Question: I have an XSLT file, and I need to organize a chart where it shows features of a programming language. With each column, if the specific programming language row has the feature, it needs to print "yes". Any ideas? Still pretty new at XLST. I'm thinking if statement.
Here is what I have so far. Example, C is imperative and Procedural, so "Yes" needs to be in those columns rows.

Here is my code so far
'''
<xsl:stylesheet version="1.0"
xmlns:xsl="http://www.w3.org/1999/XSL/Transform" >
<xsl:template match="/" >
<html>
<head>
<title>Programming</title>
</head>
<body>
<table border="1">
<tr>
<th style="text-align:left">Programming</th>
<th style="text-align:left">Intended Use</th>
<th style="text-align:left">Imperaitve</th>
<th style="text-align:left">Object-Oriented</th>
<th style="text-align:left">Functional</th>
<th style="text-align:left">Procedural</th>
<th style="text-align:left">Generic</th>
<th style="text-align:left">Reflective</th>
<th style="text-align:left">Event-Driven</th>
<th style="text-align:left">Standards</th>
</tr>
<xsl:for-each select="programming/languages/language">
<tr>
<td><xsl:value-of select="name"/></td>
<td><xsl:variable name="intendedUseID" select="purpose/intendedUse/@id" />
<xsl:for-each select="/programming/purpose/intendedUse[@id=$intendedUseID]" >
<xsl:value-of select="." /> <br />
</xsl:for-each></td>
<td></td>
<td></td>
<td></td>
<td></td>
<td></td>
<td></td>
<td></td>
<td> <xsl:variable name="standardID" select="standards/standard/@id" />
<xsl:for-each select="/programming/standards/standard[@id=$standardID]" >
<xsl:value-of select="." /> <br />
</xsl:for-each></td>
</tr>
</xsl:for-each>
</table>
</body>
</html>
</xsl:template>
</xsl:stylesheet>
'''
'''
<programming>
<languages>
<language id="1">
<name>C</name>
<purpose>
<intendedUse id="1" />
<intendedUse id="2" />
<intendedUse id="3" />
<intendedUse id="4" />
</purpose>
<features>
<feature id="1" />
<feature id="4" />
</features>
<standards>
<standard id="1" />
<standard id="2" />
</standards>
</language>
<language id="2">
<name>C++</name>
<purpose>
<intendedUse id="1" />
<intendedUse id="2" />
</purpose>
<features>
<feature id="1" />
<feature id="2" />
<feature id="3" />
<feature id="4" />
<feature id="5" />
</features>
<standards>
<standard id="2" />
</standards>
</language>
<language id="3">
<name>C#</name>
<purpose>
<intendedUse id="1" />
<intendedUse id="5" />
<intendedUse id="6" />
<intendedUse id="7" />
<intendedUse id="3" />
<intendedUse id="8" />
<intendedUse id="9" />
</purpose>
<features>
<feature id="1" />
<feature id="2" />
<feature id="3" />
<feature id="4" />
<feature id="5" />
<feature id="6" />
<feature id="7" />
</features>
<standards>
<standard id="3" />
<standard id="2" />
</standards>
</language>
<language id="4">
<name>Java</name>
<purpose>
<intendedUse id="1" />
<intendedUse id="6" />
<intendedUse id="7" />
<intendedUse id="3" />
<intendedUse id="8" />
<intendedUse id="9" />
</purpose>
<features>
<feature id="1" />
<feature id="2" />
<feature id="5" />
<feature id="6" />
</features>
<standards>
<standard id="4" />
</standards>
</language>
<language id="5">
<name>JavaScript</name>
<purpose>
<intendedUse id="7" />
<intendedUse id="8" />
<intendedUse id="7" />
</purpose>
<features>
<feature id="1" />
<feature id="2" />
<feature id="3" />
<feature id="6" />
</features>
<standards>
<standard id="3" />
</standards>
</language>
<language id="6">
<name>PHP</name>
<purpose>
<intendedUse id="8" />
<intendedUse id="9" />
</purpose>
<features>
<feature id="1" />
<feature id="2" />
<feature id="4" />
<feature id="6" />
</features>
<standards>
<standard id="5" />
</standards>
</language>
<language id="7">
<name>Python</name>
<purpose>
<intendedUse id="1" />
<intendedUse id="3" />
<intendedUse id="9" />
<intendedUse id="10" />
<intendedUse id="11" />
<intendedUse id="12" />
</purpose>
<features>
<feature id="1" />
<feature id="2" />
<feature id="3" />
<feature id="6" />
</features>
<standards>
<standard id="5" />
</standards>
</language>
<language id="8">
<name>Basic</name>
<purpose>
<intendedUse id="1" />
<intendedUse id="13" />
</purpose>
<features>
<feature id="1" />
<feature id="4" />
</features>
<standards>
<standard id="1" />
<standard id="2" />
</standards>
</language>
<language id="9">
<name>ADA</name>
<purpose>
<intendedUse id="1" />
<intendedUse id="2" />
<intendedUse id="14" />
<intendedUse id="15" />
</purpose>
<features>
<feature id="1" />
<feature id="2" />
<feature id="4" />
<feature id="5" />
</features>
<standards>
<standard id="1" />
<standard id="2" />
<standard id="6" />
</standards>
</language>
<language id="10">
<name>ActionScript 3.0</name>
<purpose>
<intendedUse id="1" />
<intendedUse id="7" />
<intendedUse id="9" />
</purpose>
<features>
<feature id="1" />
<feature id="2" />
<feature id="7" />
</features>
<standards>
<standard id="3" />
</standards>
</language>
</languages>
<purpose>
<intendedUse id="1"> Application</intendedUse>
<intendedUse id="2"> System </intendedUse>
<intendedUse id="3"> General Purpose </intendedUse>
<intendedUse id="4"> Low-Level Operations </intendedUse>
<intendedUse id="5"> RAD </intendedUse>
<intendedUse id="6"> Business </intendedUse>
<intendedUse id="7"> Client-Side </intendedUse>
<intendedUse id="8"> Server-Side </intendedUse>
<intendedUse id="9"> Web </intendedUse>
<intendedUse id="10"> Scripting </intendedUse>
<intendedUse id="11"> AI </intendedUse>
<intendedUse id="12"> Scientific Computing </intendedUse>
<intendedUse id="13">Education</intendedUse>
<intendedUse id="14">Embedded</intendedUse>
<intendedUse id="15">RealTime</intendedUse>
</purpose>
<features>
<feature id="1">Imperative </feature>
<feature id="2">Object-Oriented</feature>
<feature id="3">Functional</feature>
<feature id="4">Procedural</feature>
<feature id="5">Generic</feature>
<feature id="6">Reflective</feature>
<feature id="7">Event-Driven</feature>
</features>
<standards>
<standard id="1">ANSI</standard>
<standard id="2">ISO</standard>
<standard id="3">ECMA</standard>
<standard id="4">DE FACTO</standard>
<standard id="5">NO</standard>
<standard id="6">GOST</standard>
</standards>
</programming>
'''
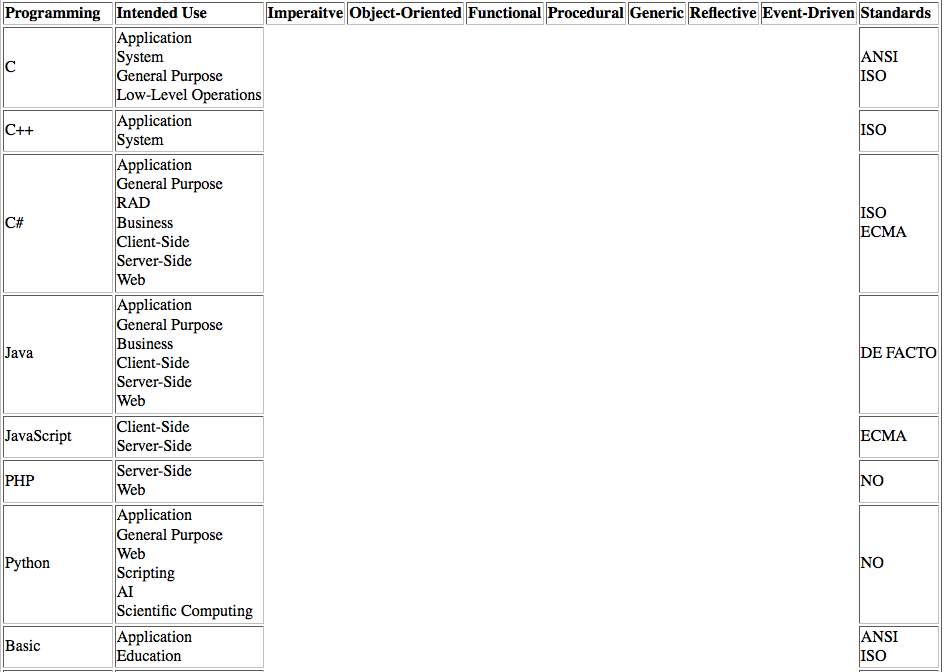
Answer: I'd say this question is more about producing a than "". Anyway, I would suggest you look at it this way:
'''
<xsl:stylesheet version="1.0"
xmlns:xsl="http://www.w3.org/1999/XSL/Transform">
<xsl:output method="xml" omit-xml-declaration="yes" version="1.0" encoding="utf-8" indent="yes"/>
<xsl:variable name="all-features" select="/programming/features/feature" />
<xsl:template match="/">
<table border="1">
<tr>
<th>Language</th>
<xsl:for-each select="$all-features">
<th><xsl:value-of select="."/></th>
</xsl:for-each>
</tr>
<xsl:apply-templates select="programming/languages/language"/>
</table>
</xsl:template>
<xsl:template match="language">
<tr>
<th><xsl:value-of select="name"/></th>
<xsl:variable name="my-features" select="features/feature" />
<xsl:for-each select="$all-features">
<td>
<xsl:if test="@id = $my-features/@id">Yes</xsl:if>
</td>
</xsl:for-each>
</tr>
</xsl:template>
</xsl:stylesheet>
'''
The (rendered) result, when applied to your input: